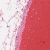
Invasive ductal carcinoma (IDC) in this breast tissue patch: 0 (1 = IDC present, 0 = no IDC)